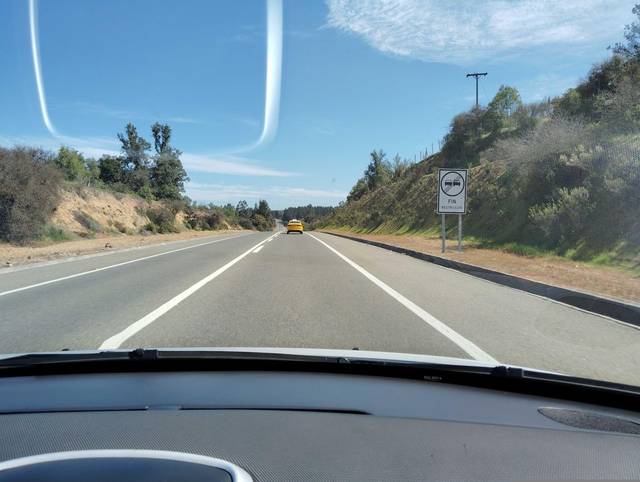
Region: Chile
Coordinates: -33.389, -71.467